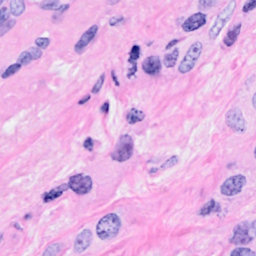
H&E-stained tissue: Breast